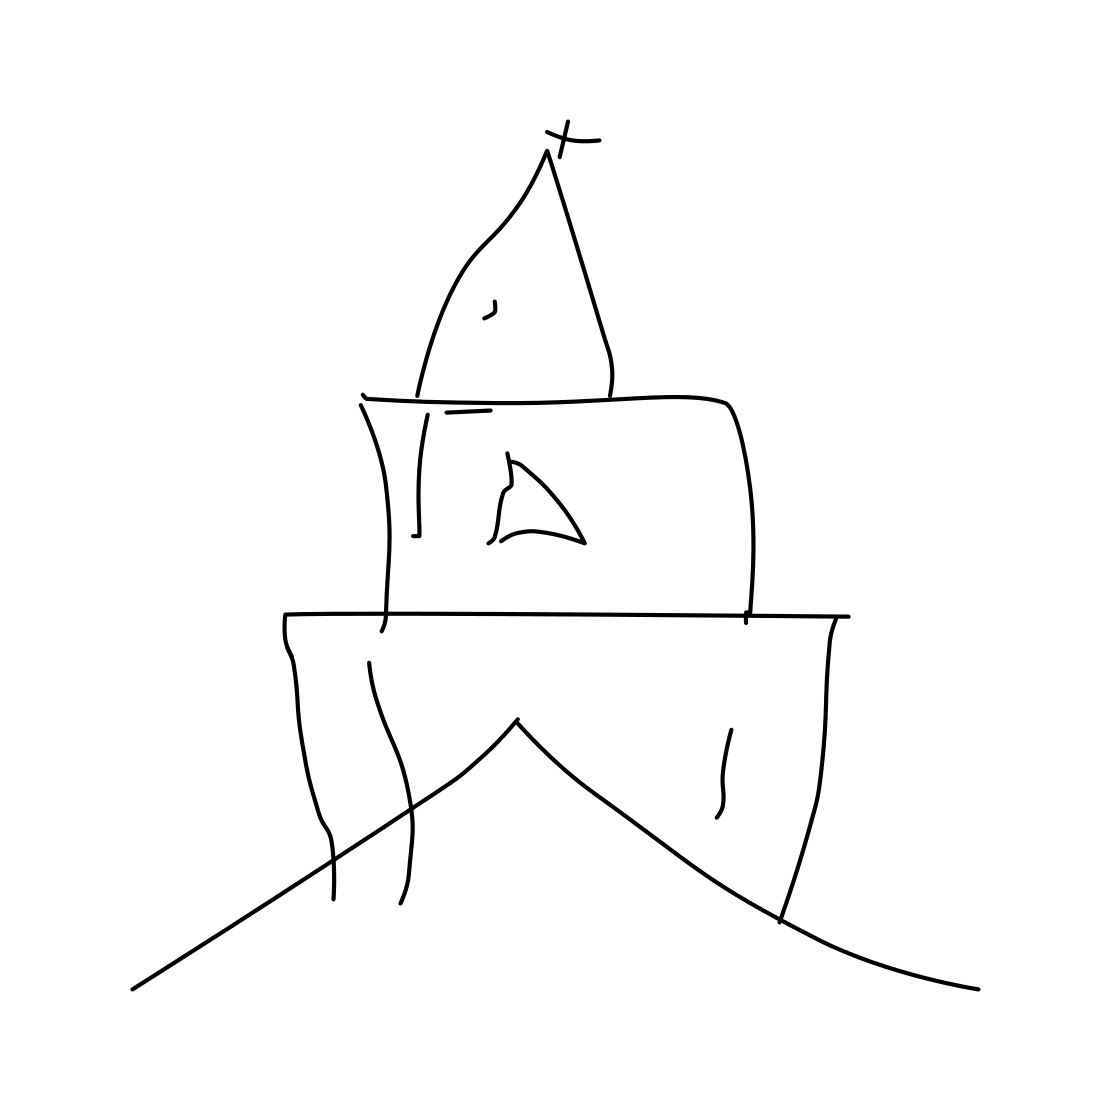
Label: church